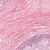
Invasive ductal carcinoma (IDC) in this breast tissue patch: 0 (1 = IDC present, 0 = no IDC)